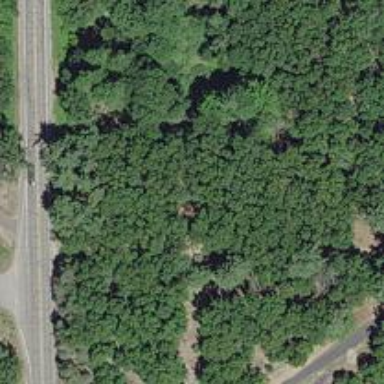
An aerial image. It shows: Abandoned railway near driveway. The railway holds historical significance.